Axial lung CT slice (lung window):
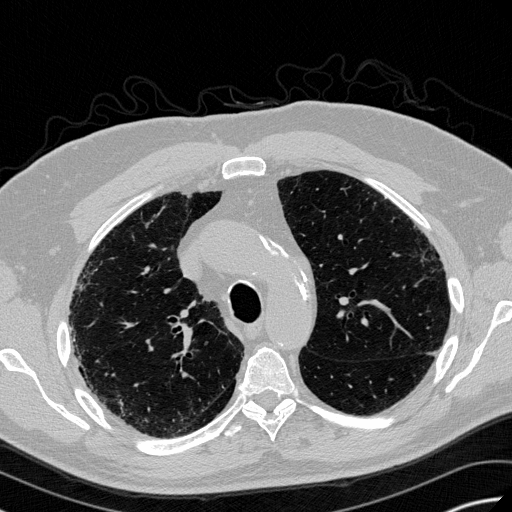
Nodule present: no